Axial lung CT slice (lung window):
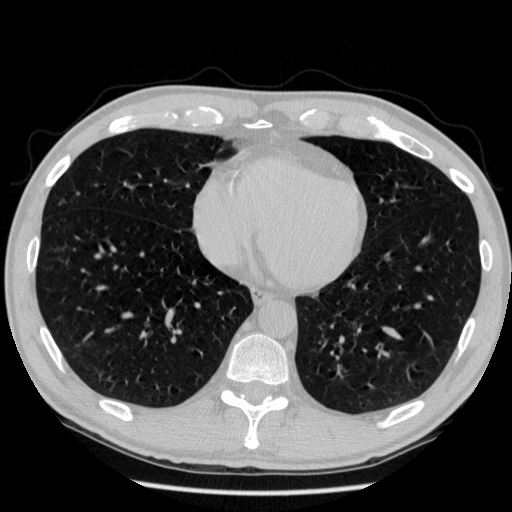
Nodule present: no